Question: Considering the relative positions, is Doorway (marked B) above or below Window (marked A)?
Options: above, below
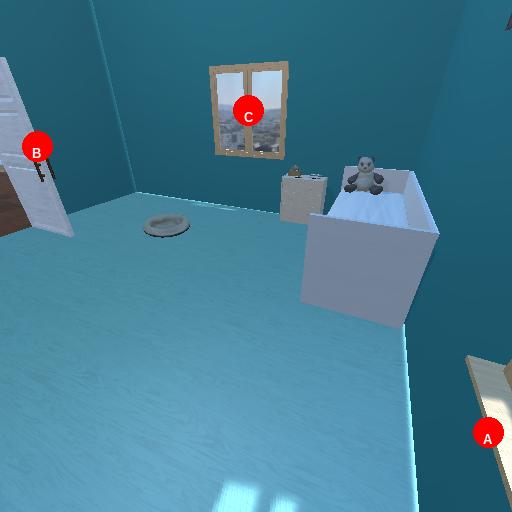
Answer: above